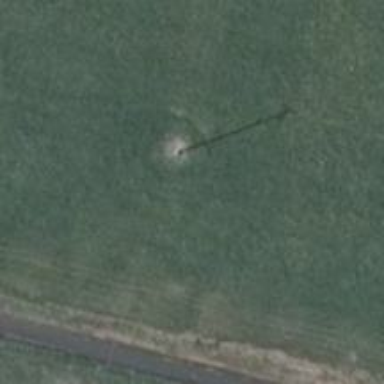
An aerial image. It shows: Power pole.